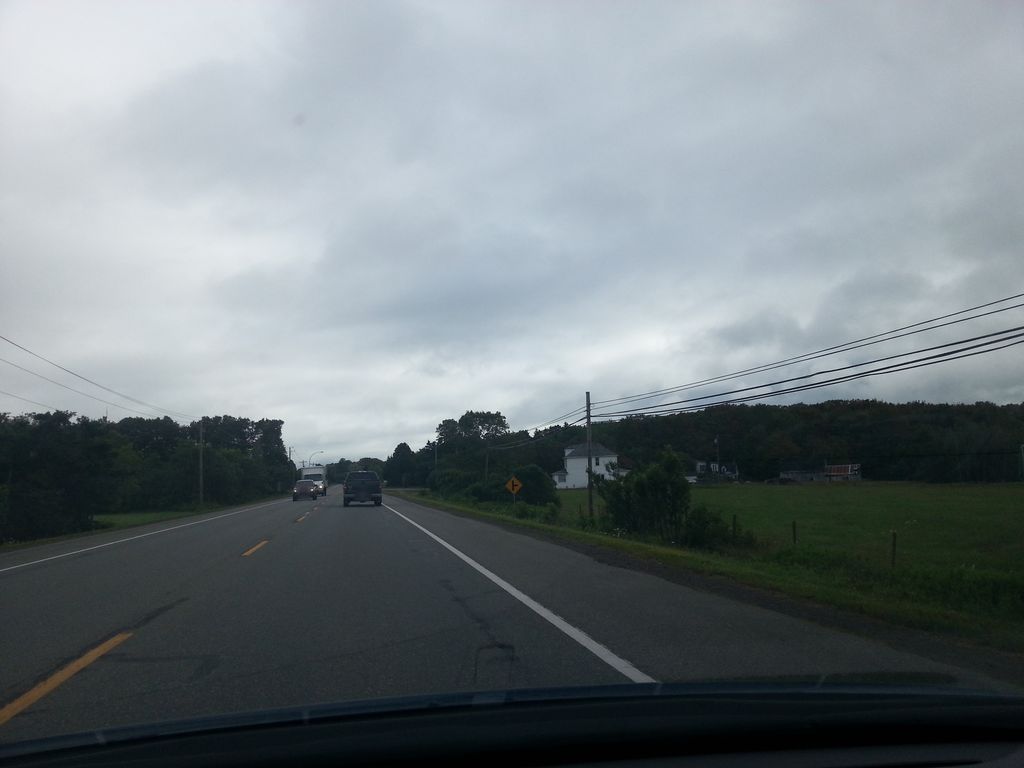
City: charlottetown